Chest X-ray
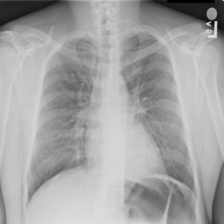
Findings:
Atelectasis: negative
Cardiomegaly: negative
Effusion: negative
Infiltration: negative
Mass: negative
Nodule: positive
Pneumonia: negative
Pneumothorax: negative
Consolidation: negative
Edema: negative
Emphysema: negative
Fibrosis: negative
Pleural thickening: negative
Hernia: negative